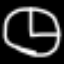
Label: clock